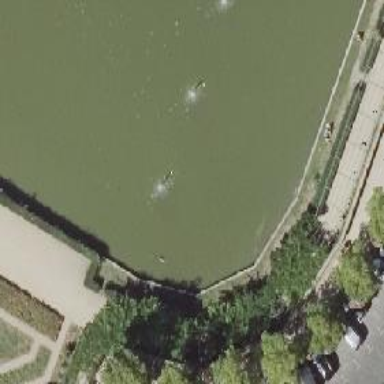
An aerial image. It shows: Fountain.